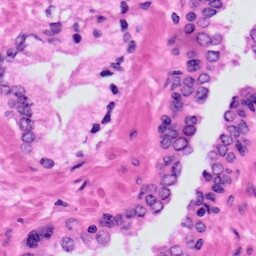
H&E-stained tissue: Prostate